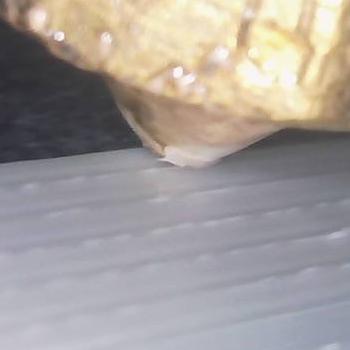
Flow rate: 118%